Aerial crown-view tile of a tropical tree (Barro Colorado Island, Panama), acquired 20250915:
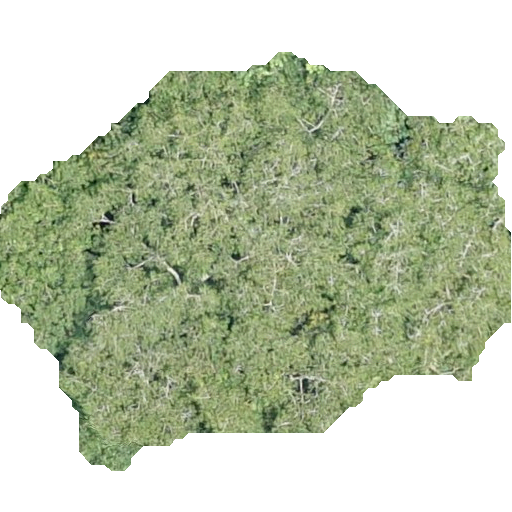
Species: Virola surinamensis
GBIF accepted scientific name: Virola surinamensis
Crown area: 215.173 m²